Question: I need to implement animations in RecyclerView which has a slide up effect for every item. I have searched for this and tried many different things. It works when you scroll but it is not working when the page loads for the first time. I have uploaded a video on this link.

I have tried this code
'''
@Override
public void onBindViewHolder(ViewHolderHelper holder, int position, List<Object> payloads) {
super.onBindViewHolder(holder, position, payloads);
setAnimation(holder.itemView, position);
}
private void setAnimation(View viewToAnimate, int position) {
if (position > lastPosition) {
Animation animation = AnimationUtils.loadAnimation(mcontext, R.anim.slide_in_bottom_list_item);
animation.setInterpolator(new AccelerateInterpolator());
viewToAnimate.startAnimation(animation);
lastPosition = position;
}
}
'''
Also tried
'''
animation.setStartOffset(position * 100);
'''
but that is missing an item on fast scrolling
Can anyone help me ?
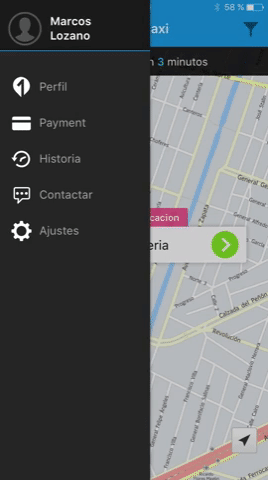
Answer: After searching on internet i decided to do a hacky solution.
'''
animation.setStartOffset(position * 100);
'''
Many post has this suggestion. But this is messing when you scroll fast in the recyclerview.
So i decided to do this offset for onlt first few visible items and then animation applies to other rows correctly without offset.
'''
@Override
public void onBindViewHolder(ViewHolderHelper holder, int position, List<Object> payloads) {
super.onBindViewHolder(holder, position, payloads);
setAnimation(holder.itemView, position);
}
private void setAnimation(View viewToAnimate, int position)
{
if (position > lastPosition)
{
Animation animation = AnimationUtils.loadAnimation(mcontext, R.anim.slide_in_bottom_list_item);
animation.setInterpolator(new DecelerateInterpolator());
if(position < 4)
animation.setStartOffset(position * 200);
viewToAnimate.startAnimation(animation);
lastPosition = position;
}
}
'''
Hope this helps someone.